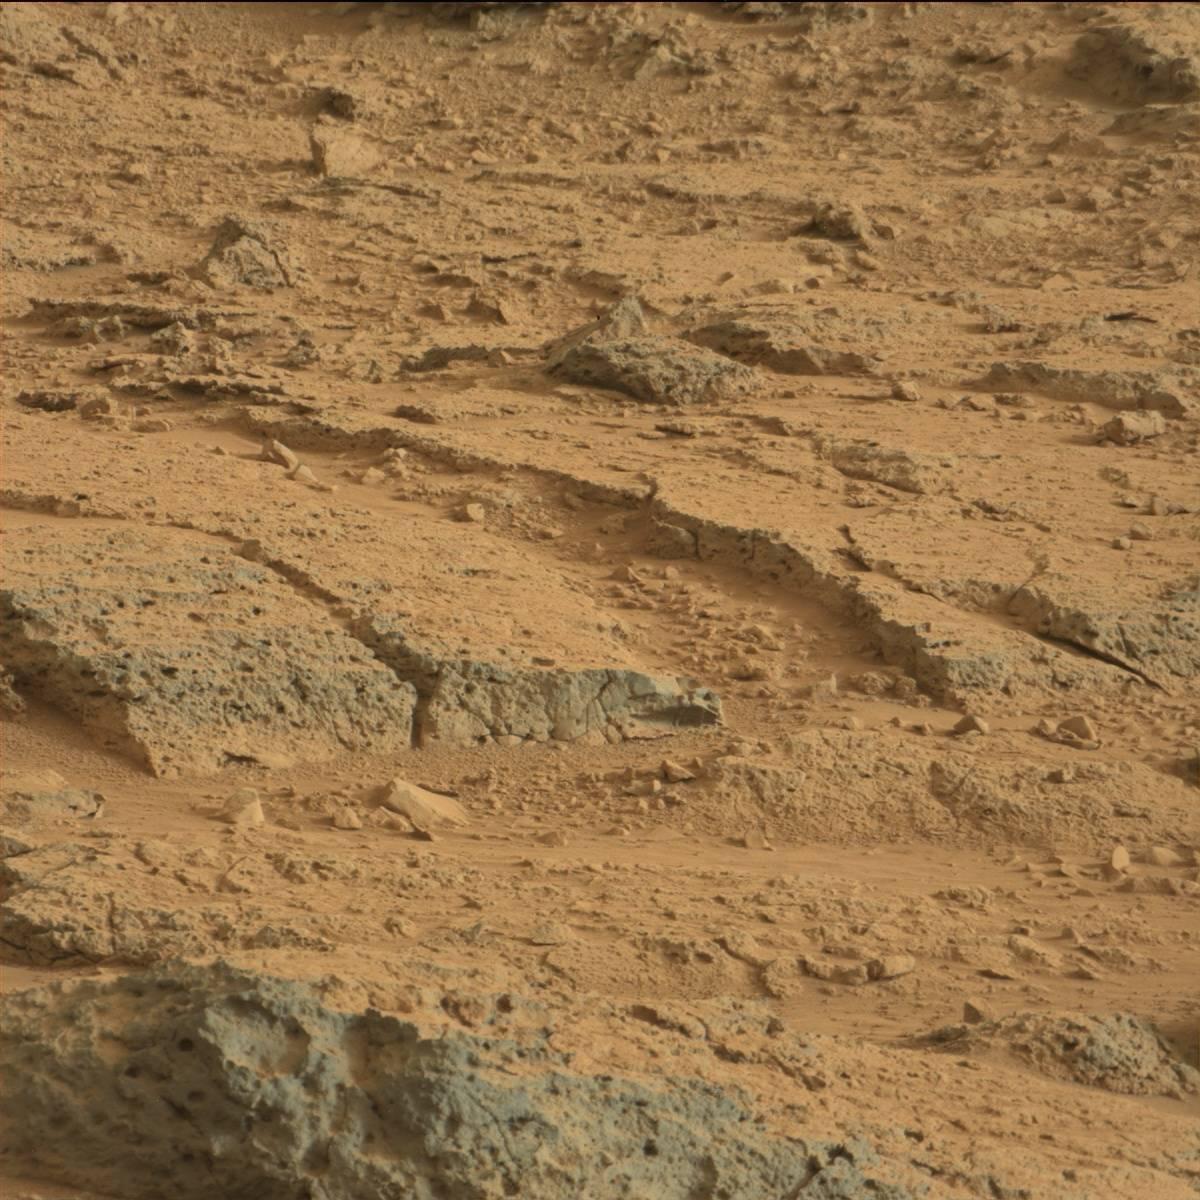
Terrain classes present: Bedrock, Sand / Soil